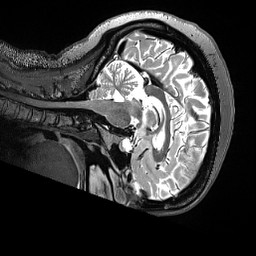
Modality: T2w
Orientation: sagittal
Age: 37
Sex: female
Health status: healthy
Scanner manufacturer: siemens
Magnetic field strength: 3 T
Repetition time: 3.2 s
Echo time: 0.563 s